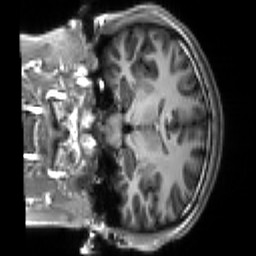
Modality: T1w
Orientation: coronal
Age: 19
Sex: male
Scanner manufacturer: siemens
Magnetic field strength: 3 T
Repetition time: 2.3 s
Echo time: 0.00267 s